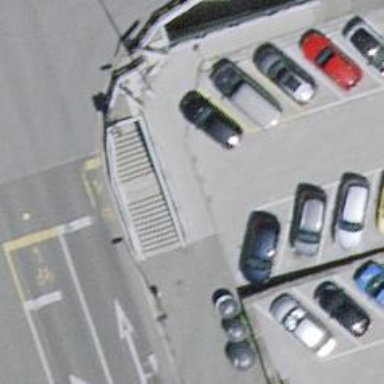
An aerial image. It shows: Asphalt steps along the road.